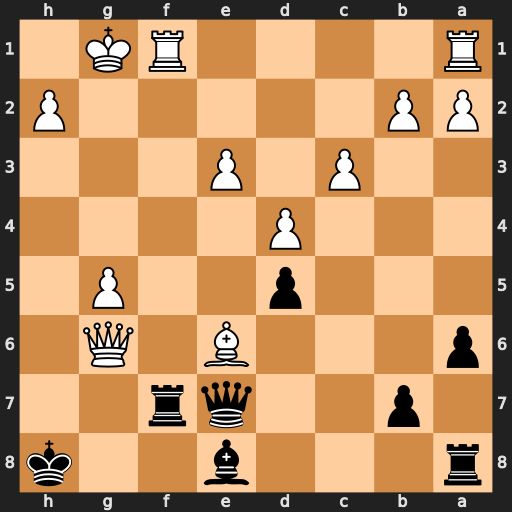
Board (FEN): r3b2k/1p2qr2/p3B1Q1/3p2P1/3P4/2P1P3/PP5P/R4RK1
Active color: b
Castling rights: -
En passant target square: -
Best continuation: Rxf1+ Rxf1 Bxg6